Question: I am extreeemely new to Swift and native iOS developement.
I was succesfully able to create a label in Swift and it showing in my app like this:
'''
import UIKit
import SpreadsheetView
class SampleView: UIView {
override init(frame: CGRect) {
super.init(frame: frame)
let label = UILabel(frame: CGRect(x: 0, y: 0, width: 100, height: 50))
label.text = "This is Swift"
self.addSubview(label)
}
required init?(coder aDecoder: NSCoder) {
fatalError("init(coder:) has not been implemented")
}
}
'''
However I now need to add a SpreadsheetView - from here - <URL>
Instead of adding a label my code changes to this:
'''
import UIKit
import SpreadsheetView
class ViewController: UIViewController, SpreadsheetViewDataSource {
@IBOutlet weak var spreadsheetView: SpreadsheetView!
override func viewDidLoad() {
super.viewDidLoad()
spreadsheetView.dataSource = self
}
func numberOfColumns(in spreadsheetView: SpreadsheetView) -> Int {
return 200
}
func numberOfRows(in spreadsheetView: SpreadsheetView) -> Int {
return 400
}
func spreadsheetView(_ spreadsheetView: SpreadsheetView, widthForColumn column: Int) -> CGFloat {
return 80
}
func spreadsheetView(_ spreadsheetView: SpreadsheetView, heightForRow row: Int) -> CGFloat {
return 40
}
}
class SampleView: UIView {
override init(frame: CGRect) {
super.init(frame: frame)
let storyboard = UIStoryboard(name: "MyStoryboardName", bundle: nil)
let controller = storyboard.instantiateViewController(withIdentifier: "ViewController");
self.addSubview(controller.view);
}
required init?(coder aDecoder: NSCoder) {
fatalError("init(coder:) has not been implemented")
}
}
'''
However while running I get a SIGABRT, am I going about this the right way. I see lots of articles on adding controllers like this one - <URL> - but may you please help me with this above case.
Here is my screenshot:

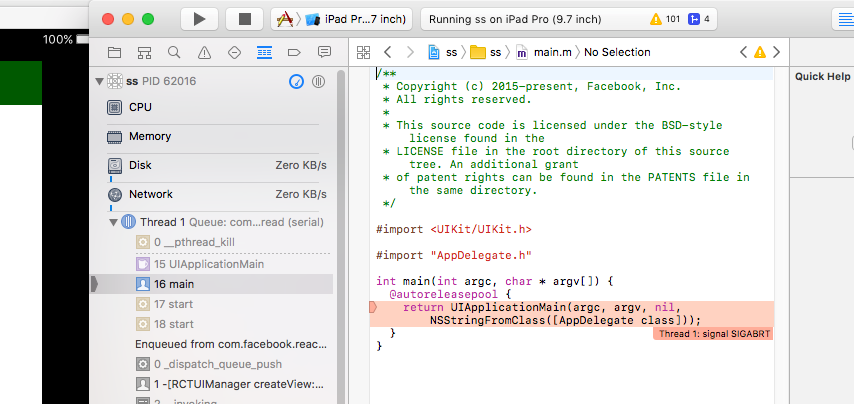
Answer: Try this:
'''
let controller = ViewController()
'''